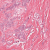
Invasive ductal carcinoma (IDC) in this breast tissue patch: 1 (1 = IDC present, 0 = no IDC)